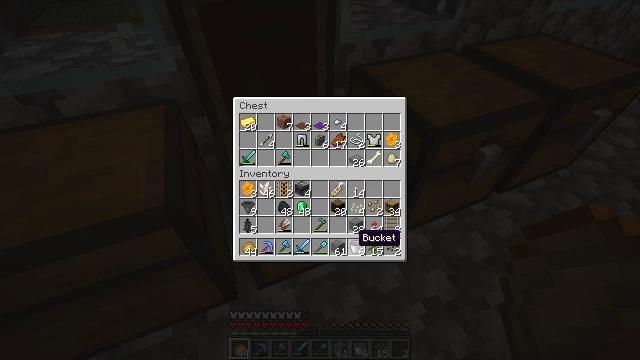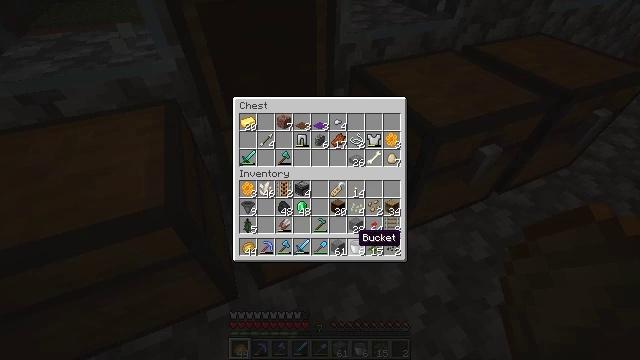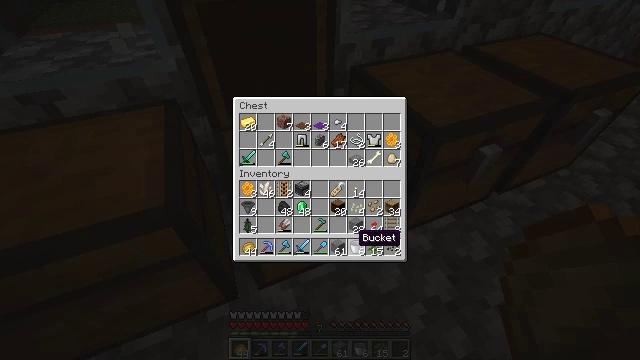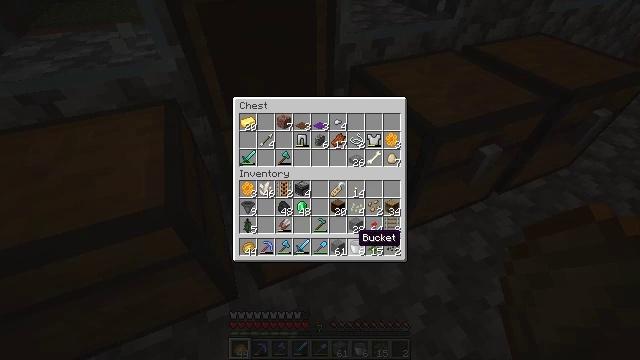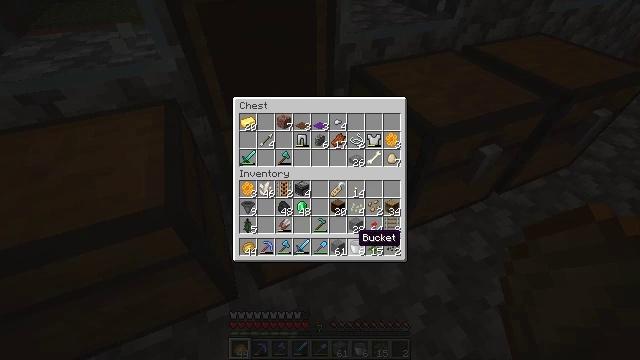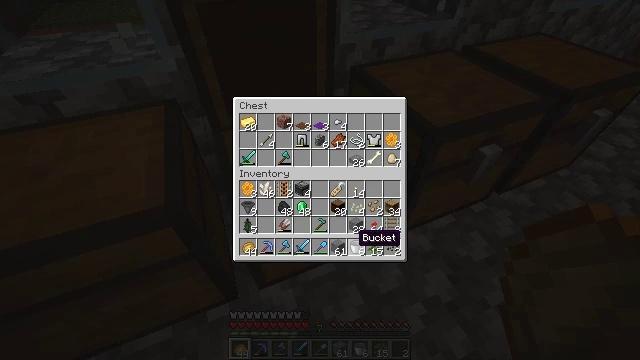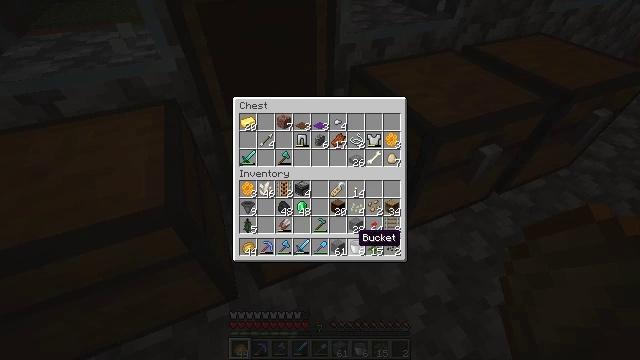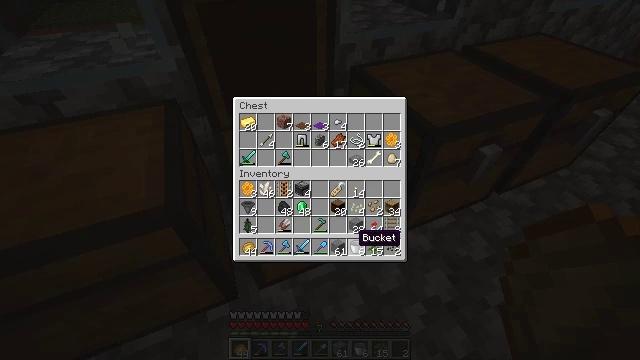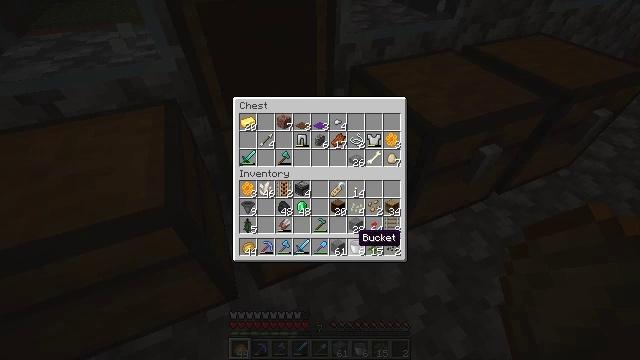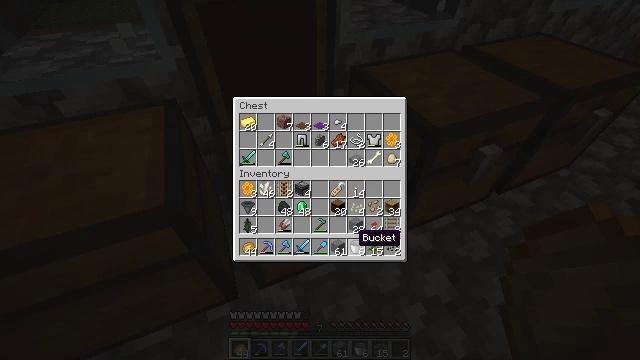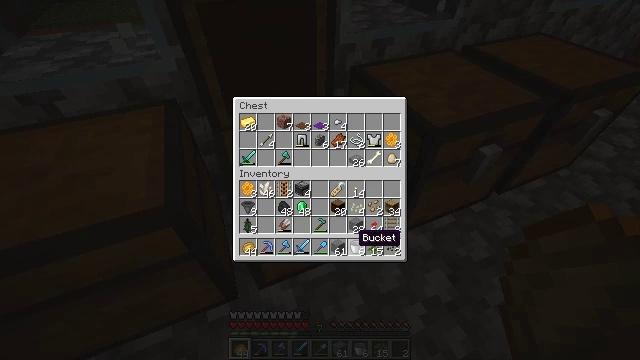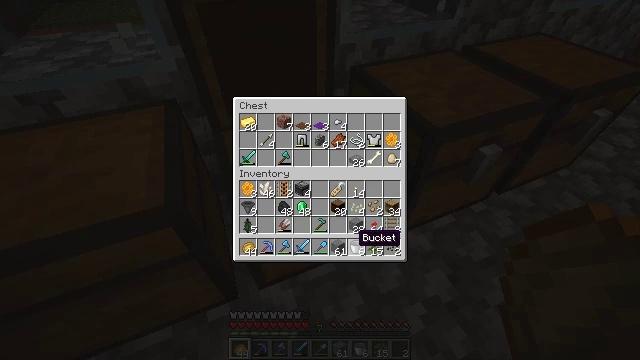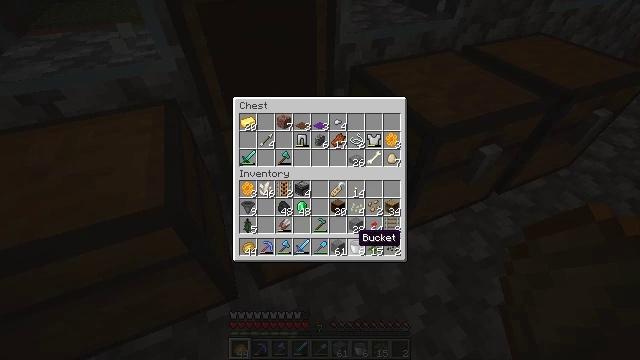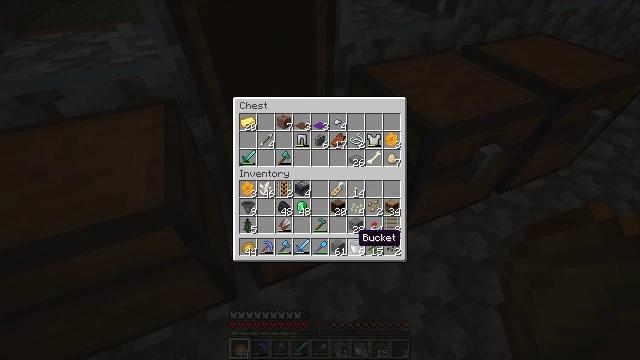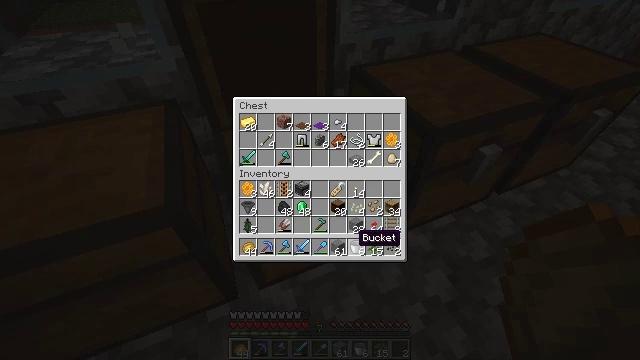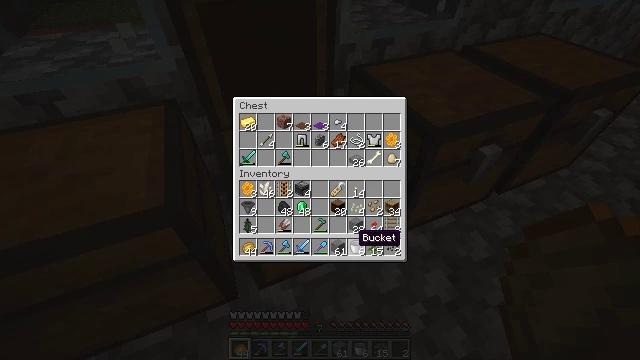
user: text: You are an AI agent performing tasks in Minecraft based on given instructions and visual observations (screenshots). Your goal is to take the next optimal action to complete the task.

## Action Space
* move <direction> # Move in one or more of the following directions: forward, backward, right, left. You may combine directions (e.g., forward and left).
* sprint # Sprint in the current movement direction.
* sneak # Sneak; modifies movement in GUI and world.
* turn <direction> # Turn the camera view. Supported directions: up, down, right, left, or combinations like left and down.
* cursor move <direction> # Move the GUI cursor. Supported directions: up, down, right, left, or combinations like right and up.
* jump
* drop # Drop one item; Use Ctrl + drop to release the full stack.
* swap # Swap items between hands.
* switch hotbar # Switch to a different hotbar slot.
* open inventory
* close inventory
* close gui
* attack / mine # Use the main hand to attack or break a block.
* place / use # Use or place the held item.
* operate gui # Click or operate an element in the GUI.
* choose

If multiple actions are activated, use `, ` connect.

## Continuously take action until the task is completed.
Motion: motion action
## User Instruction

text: Mine the brewing stand from your base.
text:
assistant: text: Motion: no_op
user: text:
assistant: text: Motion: no_op
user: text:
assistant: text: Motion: no_op
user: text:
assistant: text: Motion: no_op
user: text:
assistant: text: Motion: no_op
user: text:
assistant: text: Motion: no_op
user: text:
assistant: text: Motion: no_op
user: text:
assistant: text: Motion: no_op
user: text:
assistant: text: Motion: no_op
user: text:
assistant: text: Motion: no_op
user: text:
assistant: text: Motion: no_op
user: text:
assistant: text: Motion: no_op
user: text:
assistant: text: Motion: no_op
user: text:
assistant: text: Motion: no_op
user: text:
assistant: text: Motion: no_op
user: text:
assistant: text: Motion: no_op
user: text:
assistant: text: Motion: no_op
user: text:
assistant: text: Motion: no_op
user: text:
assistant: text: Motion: no_op
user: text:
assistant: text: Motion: no_op
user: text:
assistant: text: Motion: no_op
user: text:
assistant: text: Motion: no_op
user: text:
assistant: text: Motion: no_op
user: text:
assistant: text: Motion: no_op
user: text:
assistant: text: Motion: no_op
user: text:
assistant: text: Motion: no_op
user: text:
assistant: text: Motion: no_op
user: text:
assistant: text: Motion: no_op
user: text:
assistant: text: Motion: no_op
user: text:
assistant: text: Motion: no_op